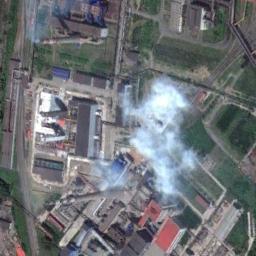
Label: thermal_power_station